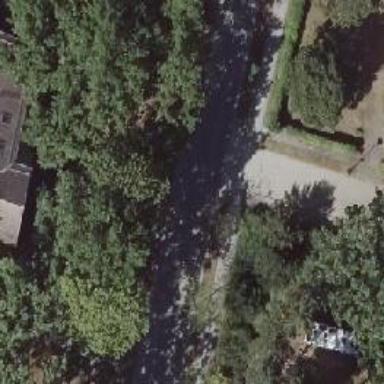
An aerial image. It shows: Avenue of deciduous broadleaved trees.